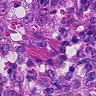
Metastatic tissue present: no